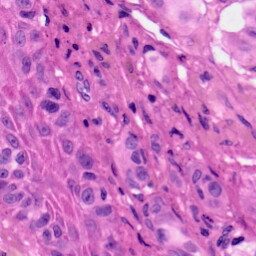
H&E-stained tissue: Skin